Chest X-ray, AP view. Patient: 58 years old, sex M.
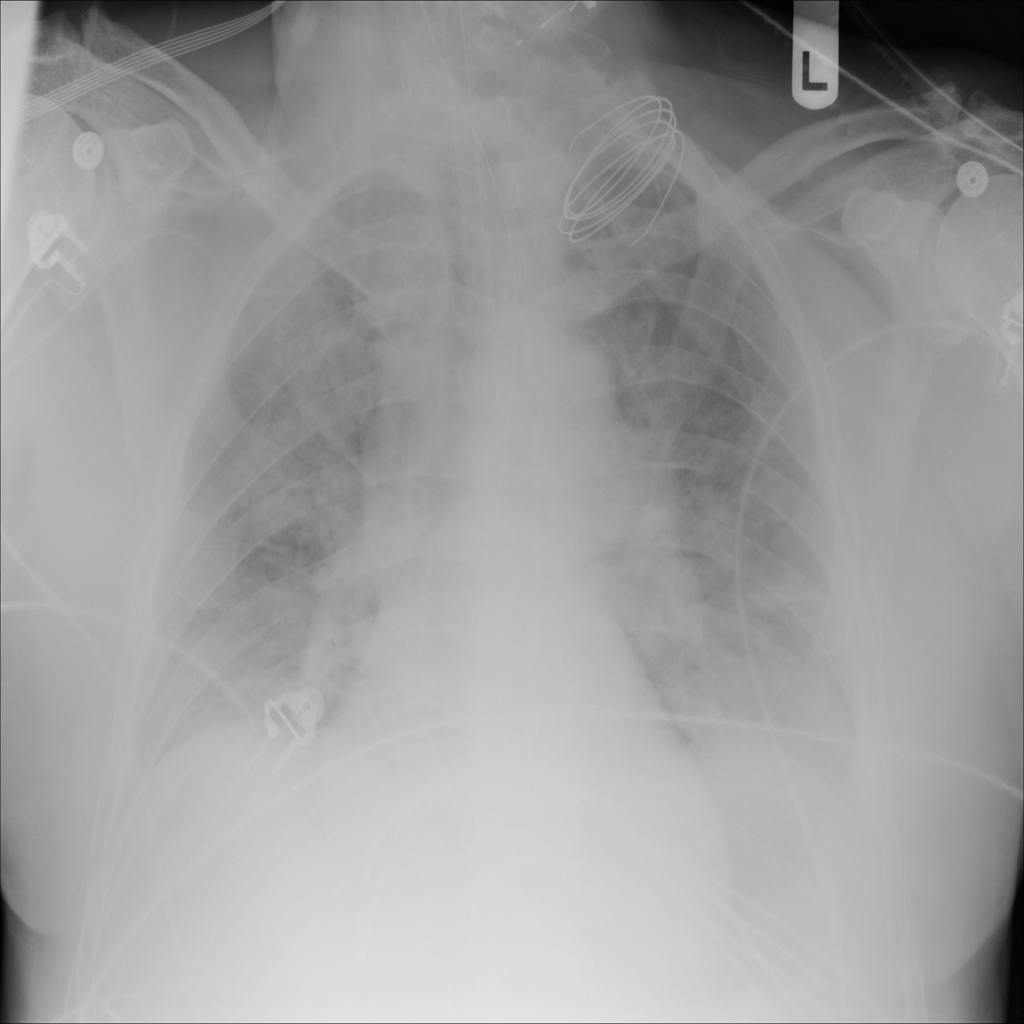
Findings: Infiltration